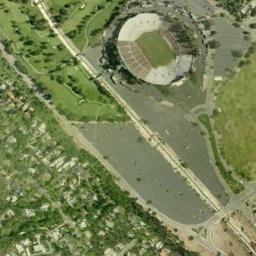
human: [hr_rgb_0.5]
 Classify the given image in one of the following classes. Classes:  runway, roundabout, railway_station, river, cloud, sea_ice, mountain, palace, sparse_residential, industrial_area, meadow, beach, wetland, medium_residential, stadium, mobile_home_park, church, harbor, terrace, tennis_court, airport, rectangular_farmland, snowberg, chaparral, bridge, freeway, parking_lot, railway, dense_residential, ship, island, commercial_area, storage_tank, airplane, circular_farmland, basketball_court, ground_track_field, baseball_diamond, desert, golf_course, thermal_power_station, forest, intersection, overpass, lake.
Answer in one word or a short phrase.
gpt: stadium